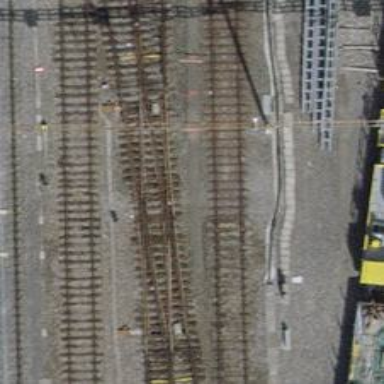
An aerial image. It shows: Single track railway spur with electrification through contact line.